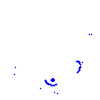
Particle: kaon